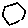
Label: hexagon